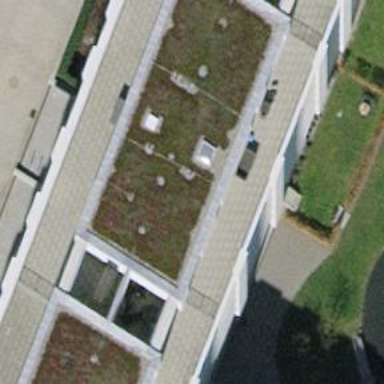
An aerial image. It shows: Flat-roofed apartment building.